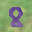
Label: 8